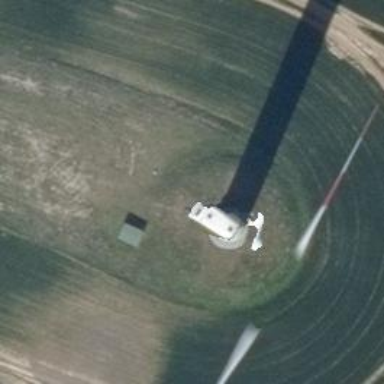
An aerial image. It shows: Wind generator with horizontal axis. The generator is wind turbine.